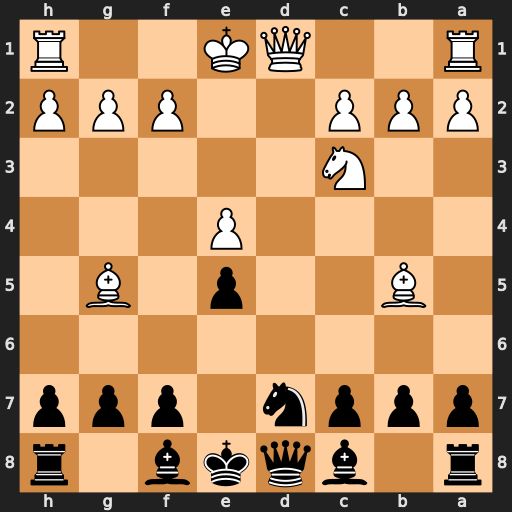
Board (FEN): r1bqkb1r/pppn1ppp/8/1B2p1B1/4P3/2N5/PPP2PPP/R2QK2R
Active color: b
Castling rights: KQkq
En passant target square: -
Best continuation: Qxg5 Bxd7+ Bxd7